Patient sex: F
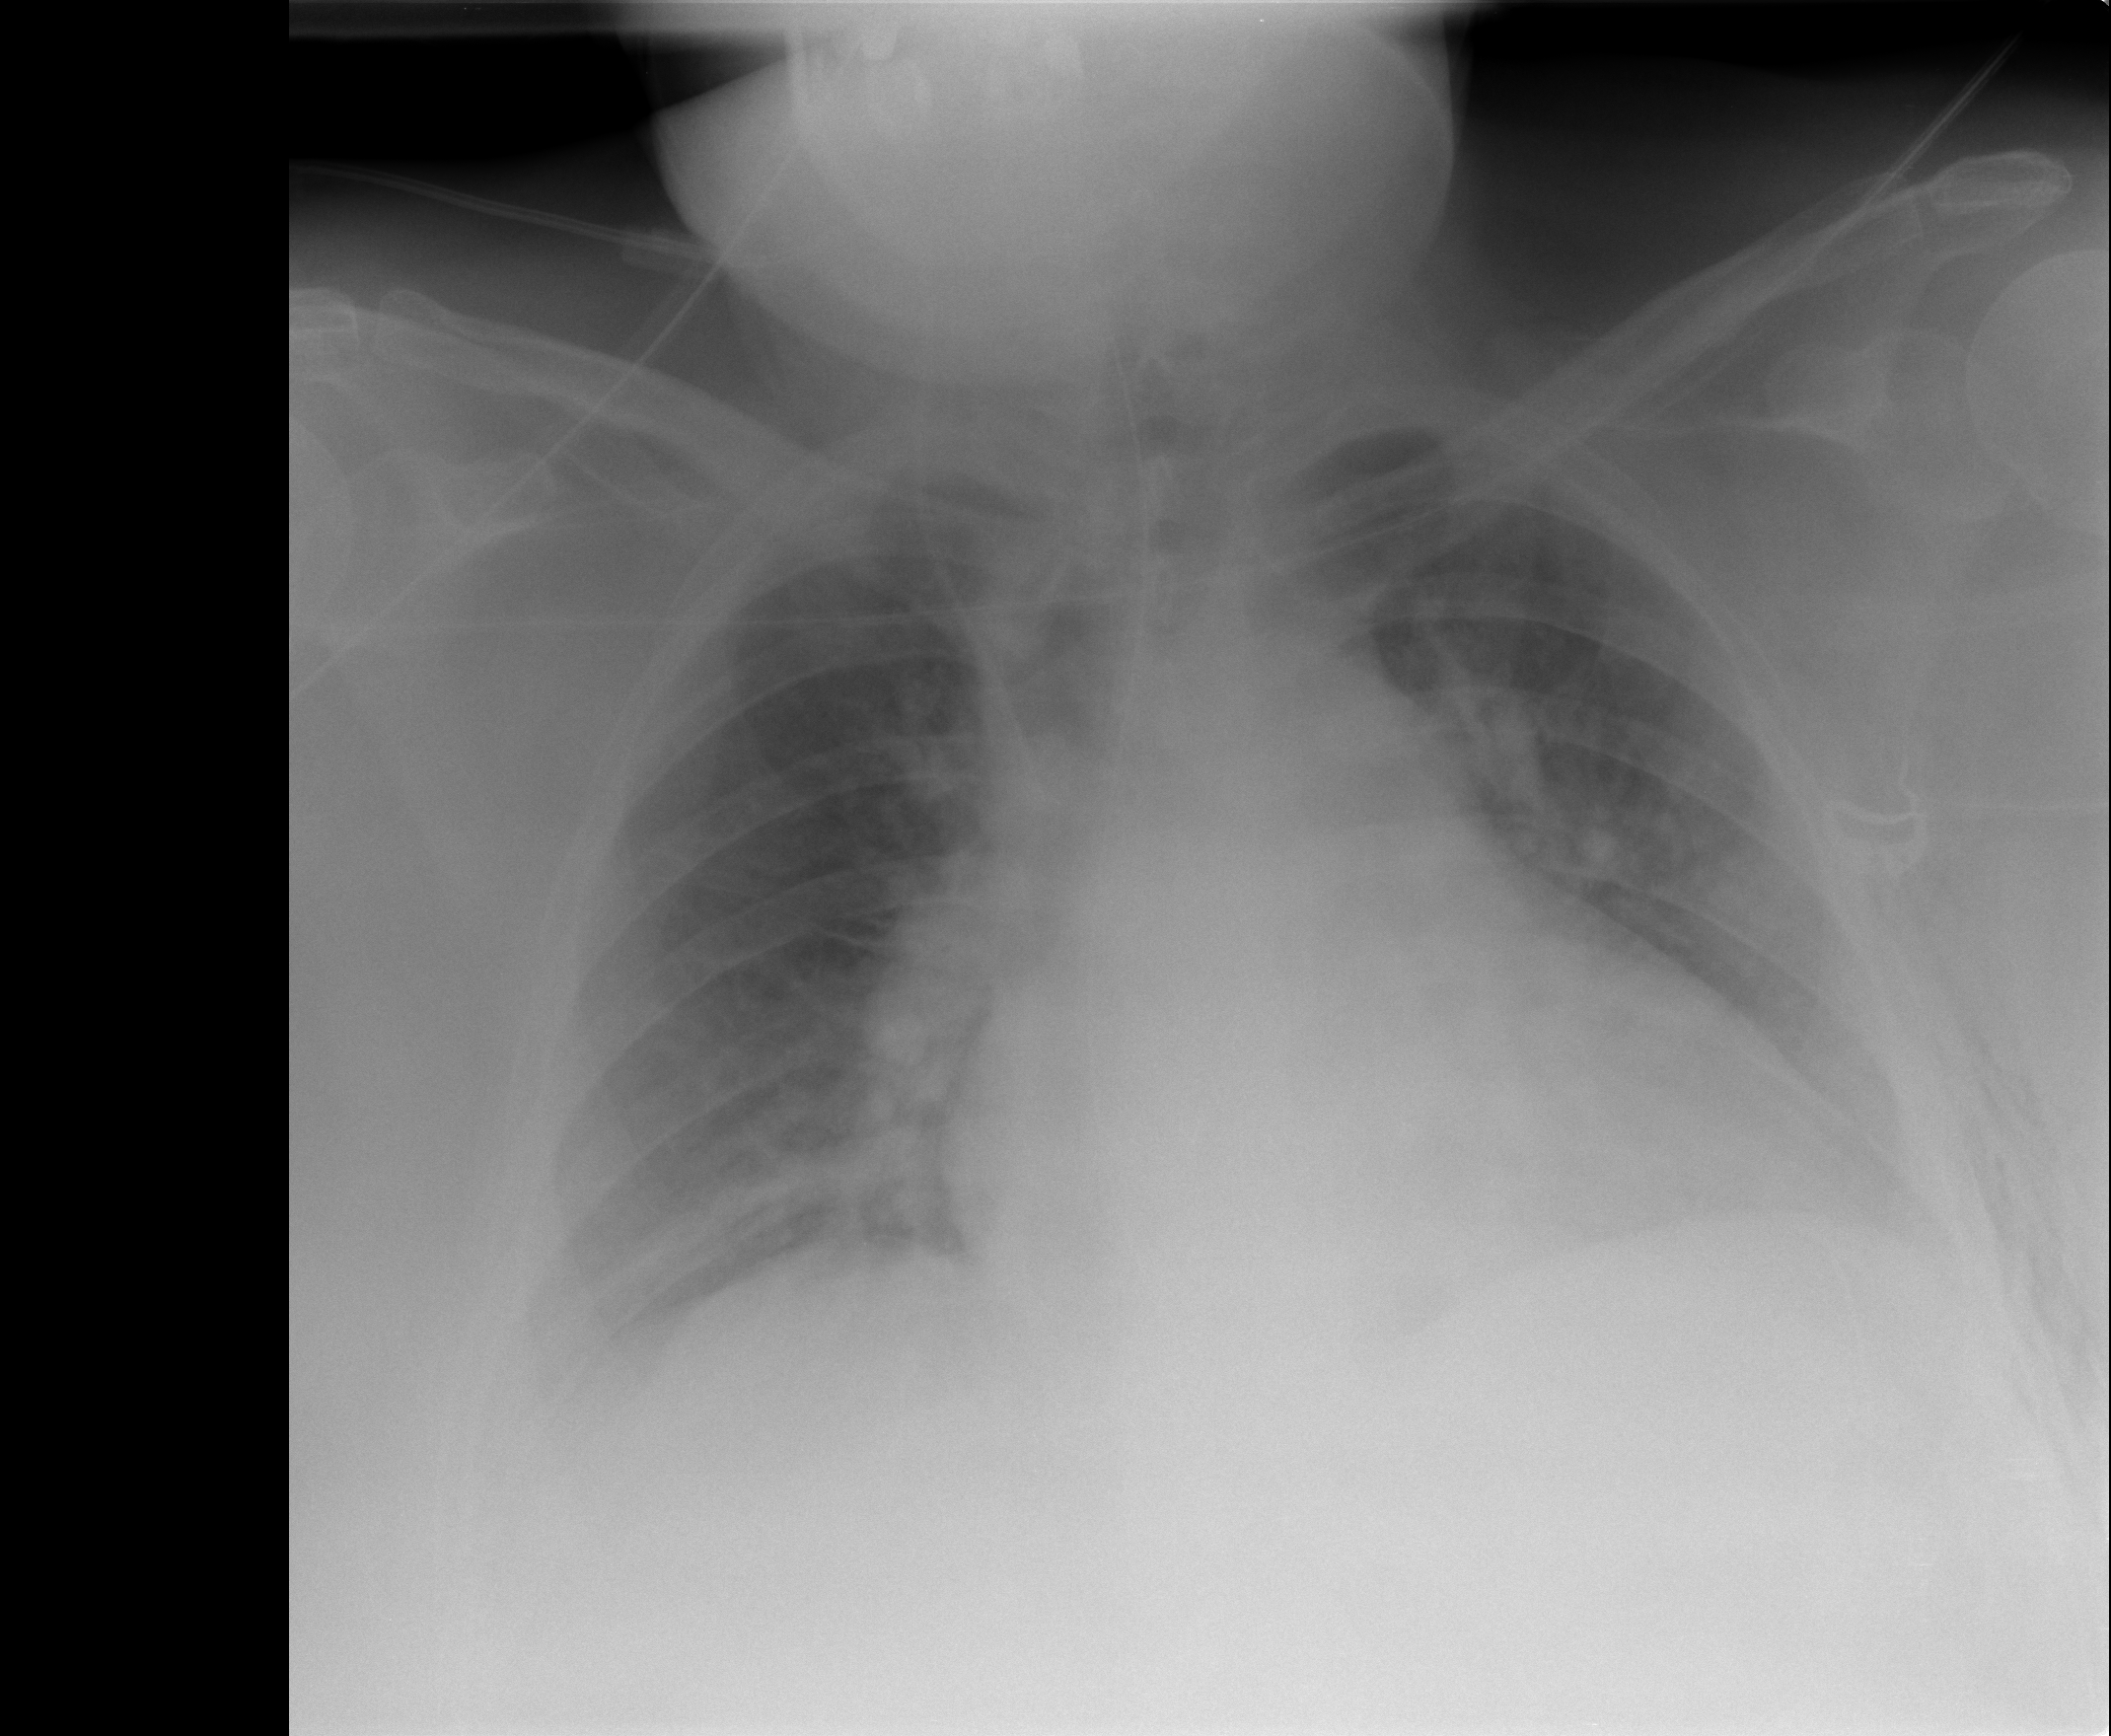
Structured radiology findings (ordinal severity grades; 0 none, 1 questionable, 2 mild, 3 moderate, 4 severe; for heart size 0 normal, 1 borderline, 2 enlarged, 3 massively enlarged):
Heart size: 2
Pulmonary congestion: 2
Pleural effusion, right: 2
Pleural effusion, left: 1
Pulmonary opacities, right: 1
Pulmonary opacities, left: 1
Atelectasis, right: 2
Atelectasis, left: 1